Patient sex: F
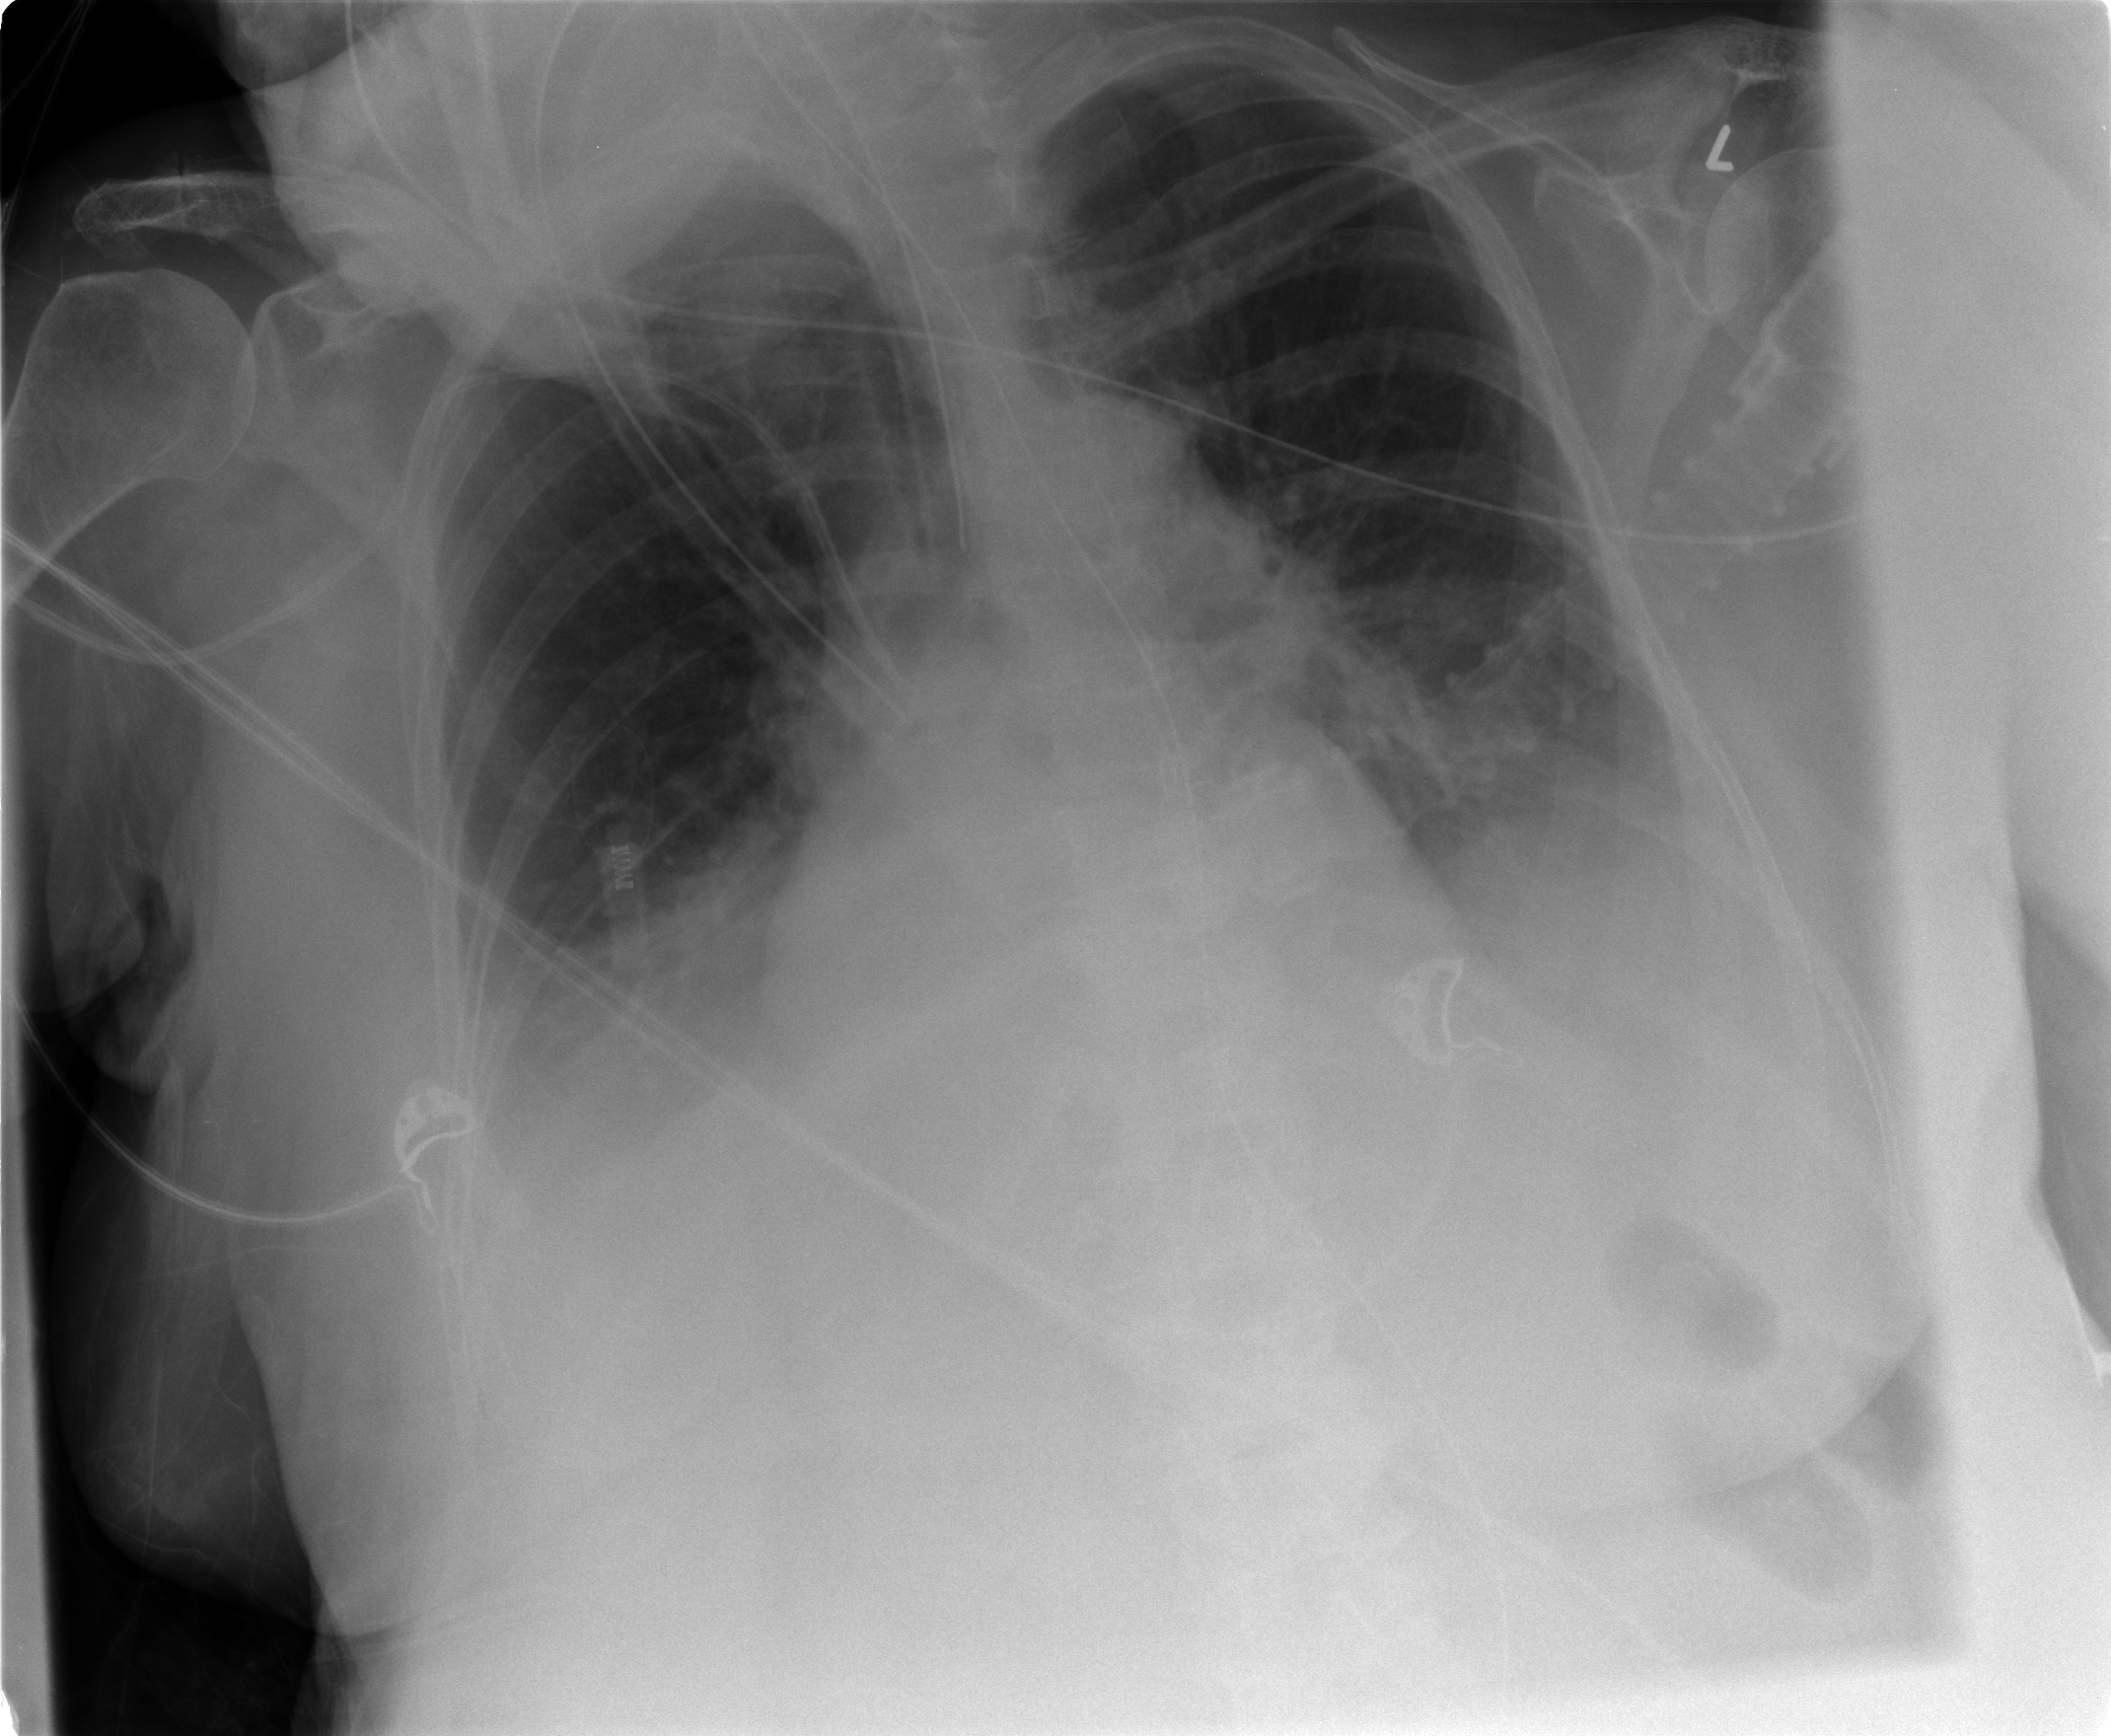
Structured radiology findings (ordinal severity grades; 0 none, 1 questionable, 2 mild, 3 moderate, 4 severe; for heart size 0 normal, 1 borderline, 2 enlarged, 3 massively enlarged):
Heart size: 0
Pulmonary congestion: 1
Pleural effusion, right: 2
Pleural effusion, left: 2
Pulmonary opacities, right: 0
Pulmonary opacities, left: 0
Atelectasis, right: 2
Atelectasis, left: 1